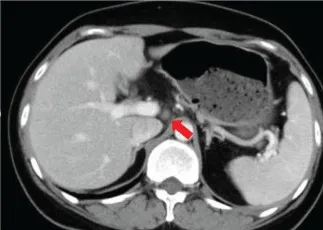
Computed tomography (CT) scan of patient with YST originating from the broad ligament. Slightly enlarged lymph nodes.
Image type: radiology (ct)